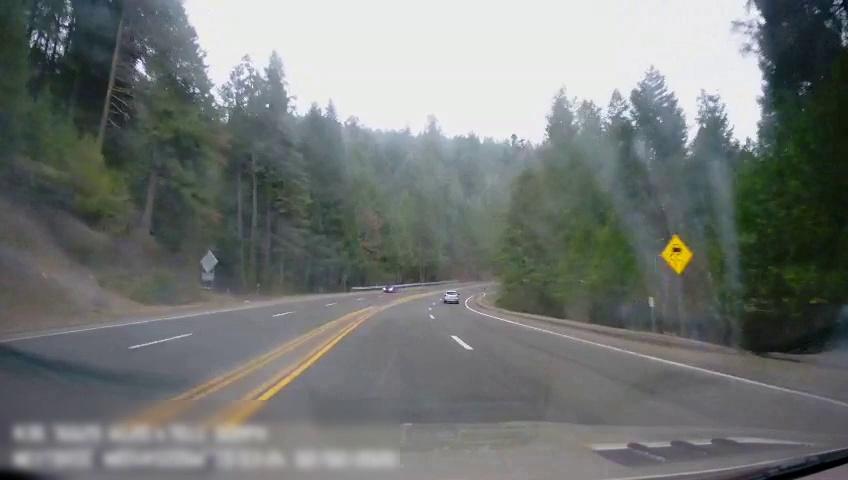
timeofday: Day
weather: Cloudy
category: Drivable Space
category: Vehicles | Car
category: Vehicles | Car
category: Lanes | Alternate Lane
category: Lanes | Alternate Lane
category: Lanes | Alternate Lane
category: Lanes | Current Lane
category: Lanes | Current Lane
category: Lanes | Alternate Lane
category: Traffic | Signs
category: Traffic | Signs